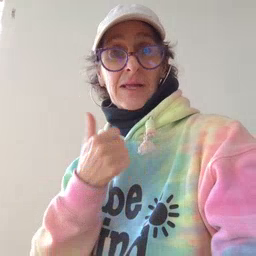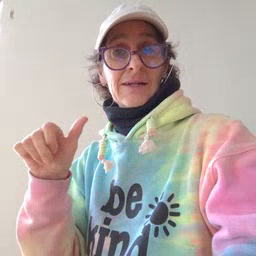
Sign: any